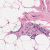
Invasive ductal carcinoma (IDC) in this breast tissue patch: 0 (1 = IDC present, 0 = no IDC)